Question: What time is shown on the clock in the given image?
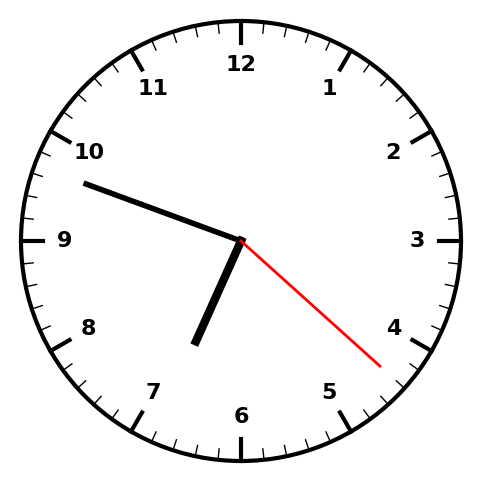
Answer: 06:48:22